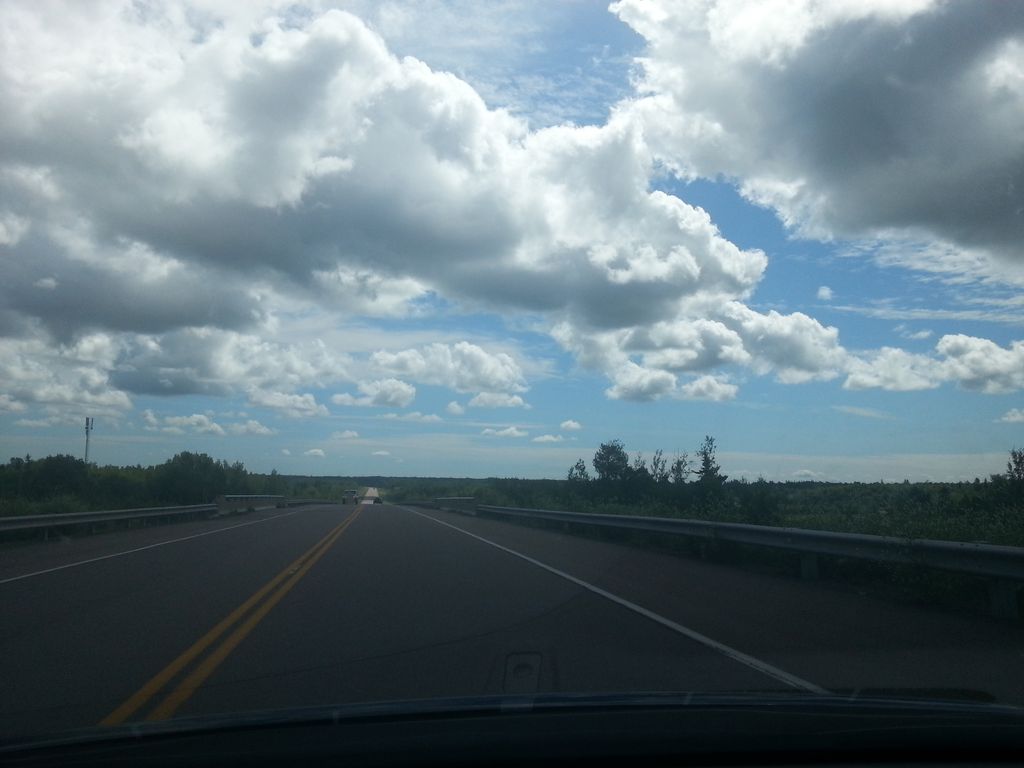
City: charlottetown